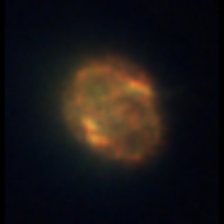
Taxon: Ciliates
Group: Other